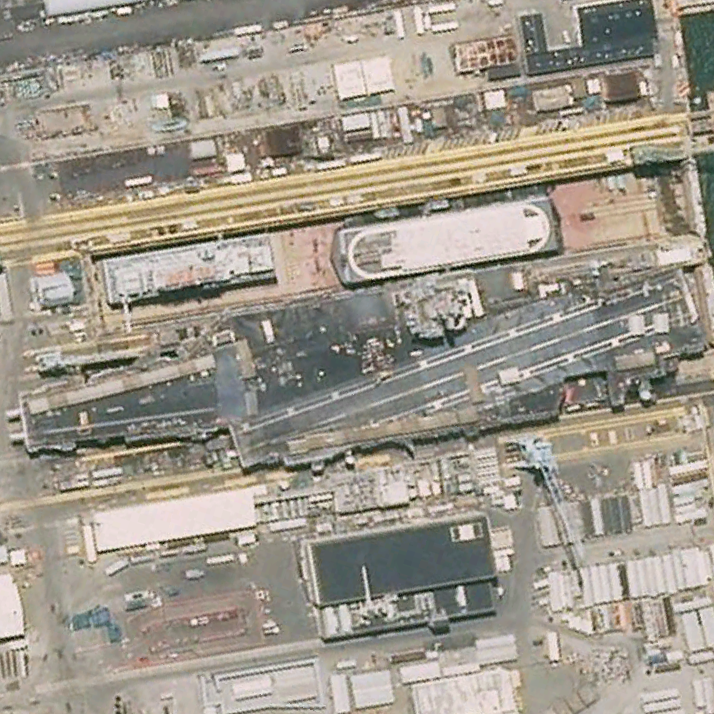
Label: aircraft_carrier